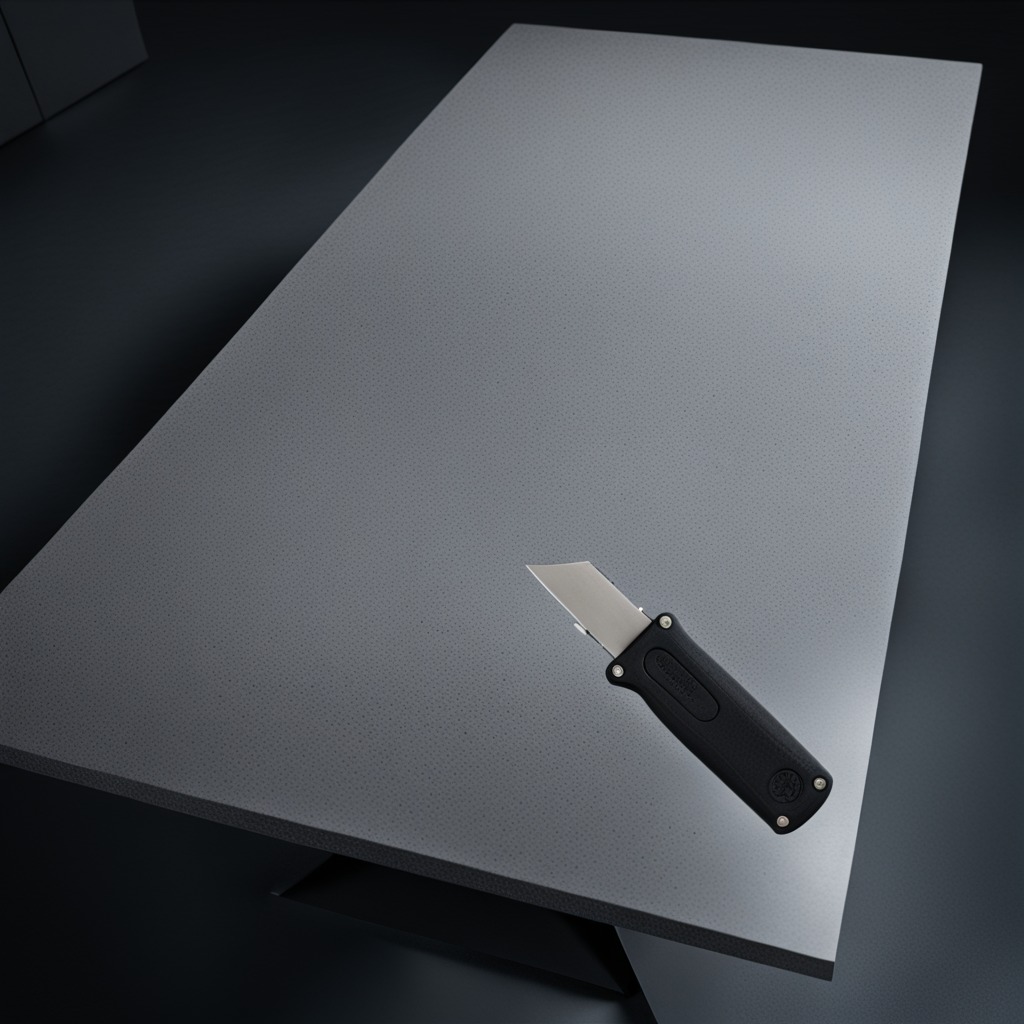
A utility knife lies on the granite table in a workshop at night.